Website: crate-barrel
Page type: cart
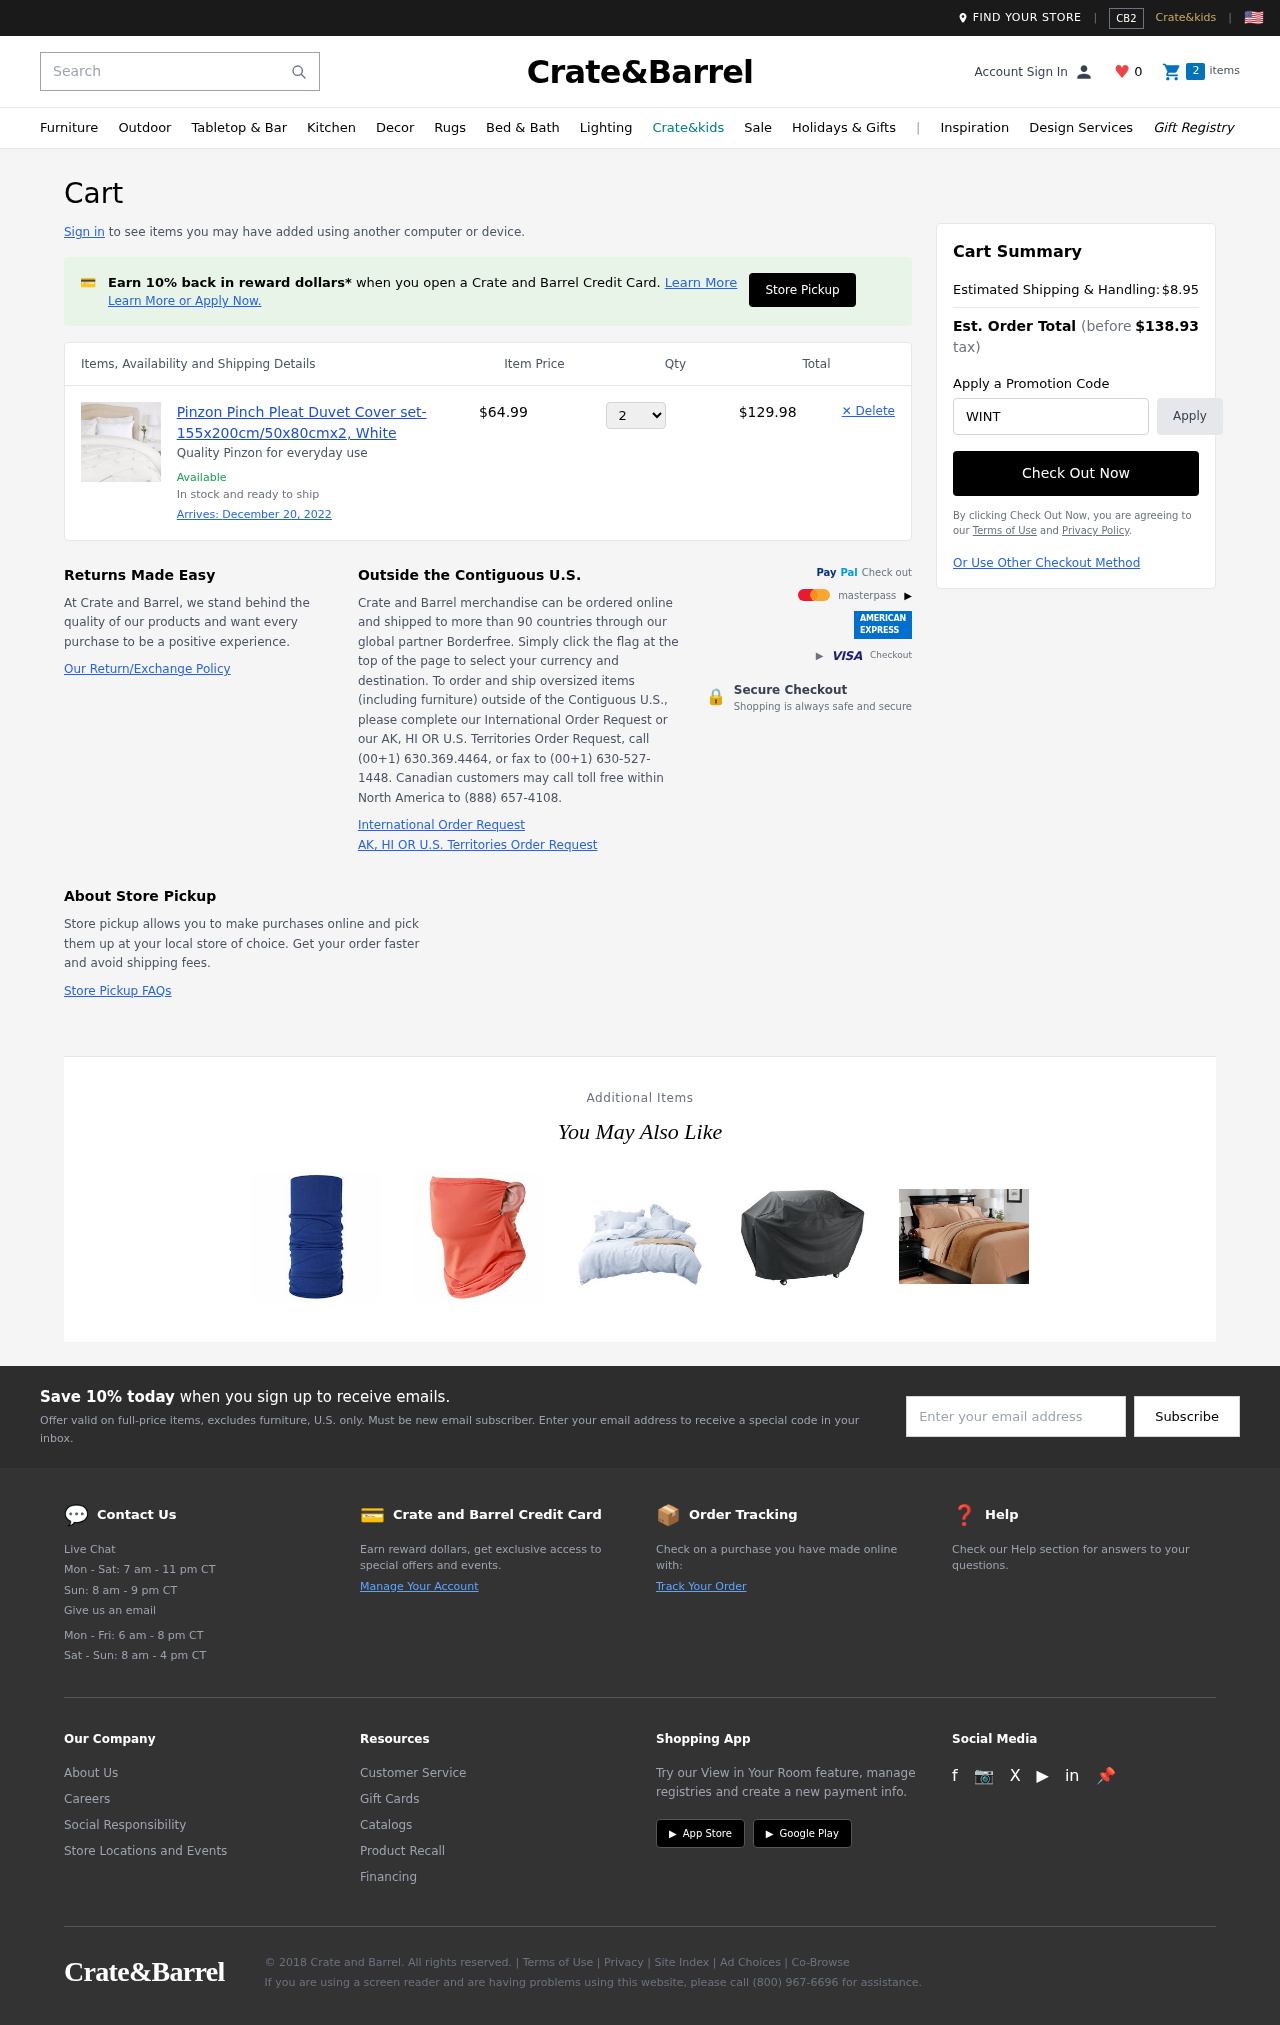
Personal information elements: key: PII_PROMO_CODE
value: WINTER65
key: PII_EMAIL
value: sandra_wallace@hotmail.com
Product elements: key: PRODUCT1_DESC
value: Quality Pinzon for everyday use
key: PRODUCT1_NAME
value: Pinzon Pinch Pleat Duvet Cover set-155x200cm/50x80cmx2, White
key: PRODUCT1_PRICE
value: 64.99
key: PRODUCT1_QUANTITY
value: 2
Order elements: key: ORDER_DELIVERY_DATE
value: December 20, 2022
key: ORDER_SUBTOTAL
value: $129.98
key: ORDER_SHIPPING_COST
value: $8.95
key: ORDER_TOTAL
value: $138.93